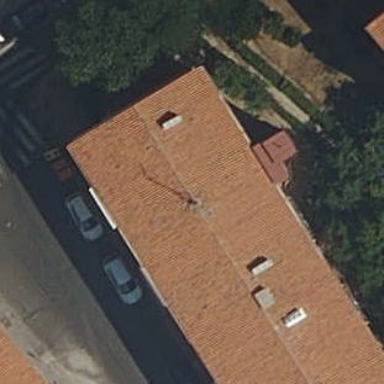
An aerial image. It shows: Apartments building with gabled roof that is oriented along.